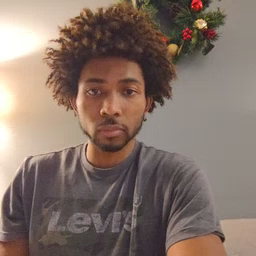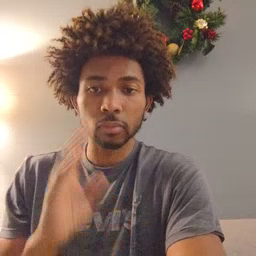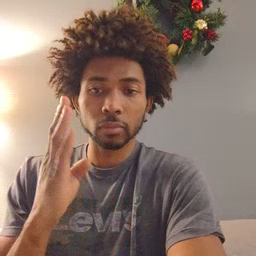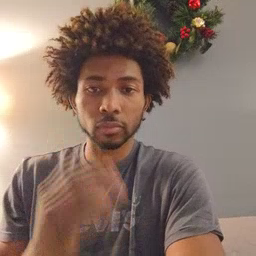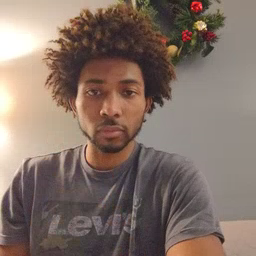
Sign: blue